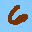
Label: 6